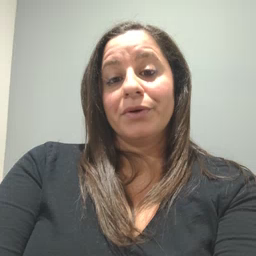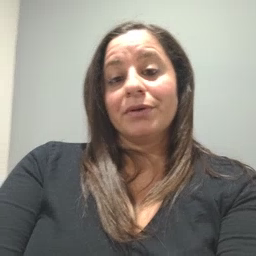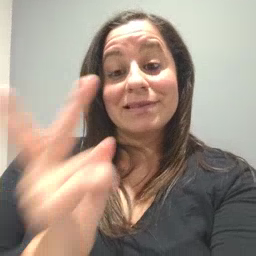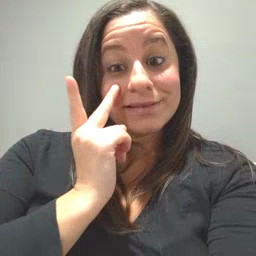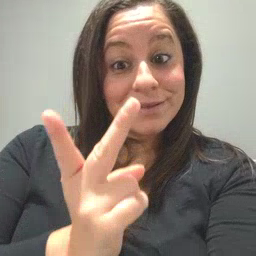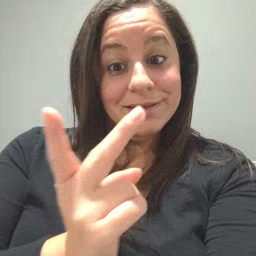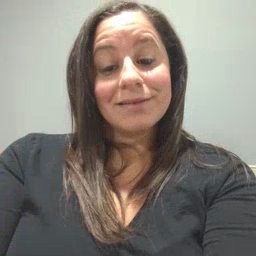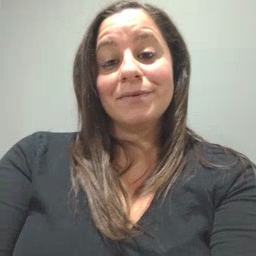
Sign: see